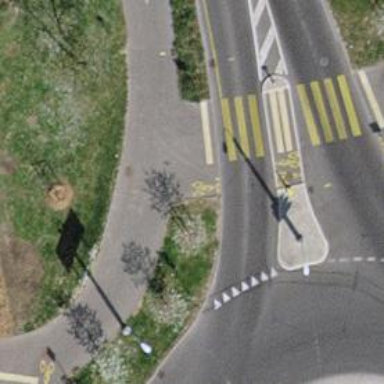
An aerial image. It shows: Zebra crossing for pedestrians.